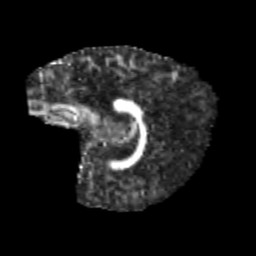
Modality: FA
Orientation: sagittal
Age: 10
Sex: male
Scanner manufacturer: siemens
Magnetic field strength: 3 T
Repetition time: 3.8 s
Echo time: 0.07 s